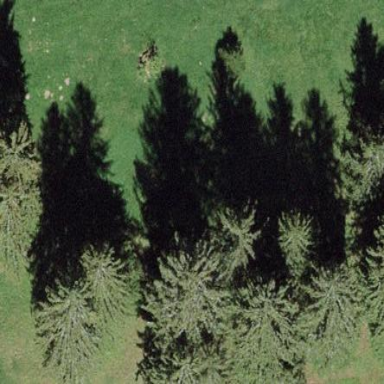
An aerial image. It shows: Beautiful woodland area.